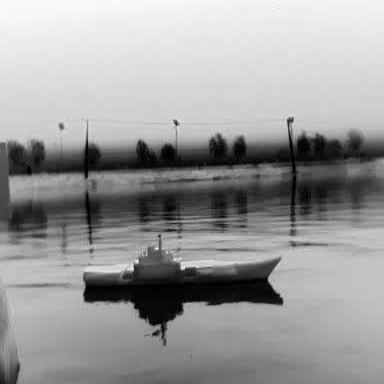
There is a warship in the infrared image.